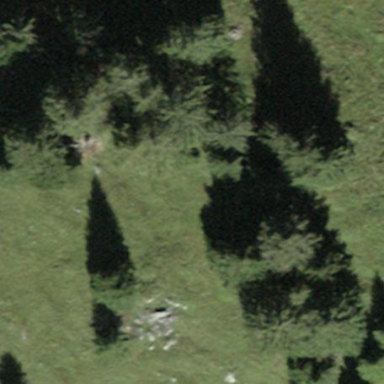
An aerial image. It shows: Forest area.